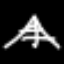
Label: The Eiffel Tower